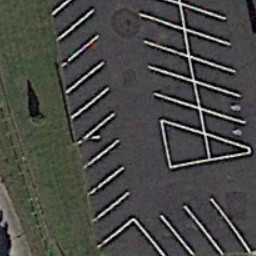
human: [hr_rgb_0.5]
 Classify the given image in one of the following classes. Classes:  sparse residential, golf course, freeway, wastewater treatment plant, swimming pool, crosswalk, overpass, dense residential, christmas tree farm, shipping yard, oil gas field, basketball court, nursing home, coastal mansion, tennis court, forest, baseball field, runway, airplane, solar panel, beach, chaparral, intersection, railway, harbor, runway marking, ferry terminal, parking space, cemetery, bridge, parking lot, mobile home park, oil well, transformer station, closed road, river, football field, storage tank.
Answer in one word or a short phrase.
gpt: parking space